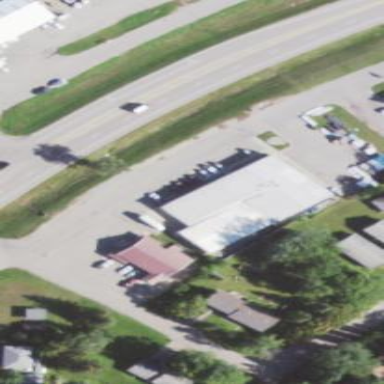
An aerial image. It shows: Hardware shop located within building.